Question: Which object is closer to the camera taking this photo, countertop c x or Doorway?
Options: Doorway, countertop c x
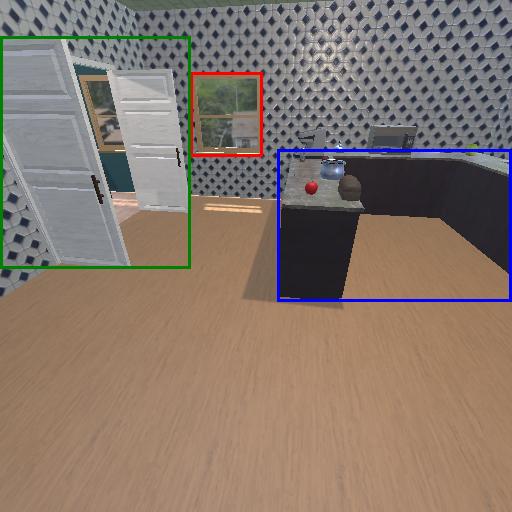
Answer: Doorway